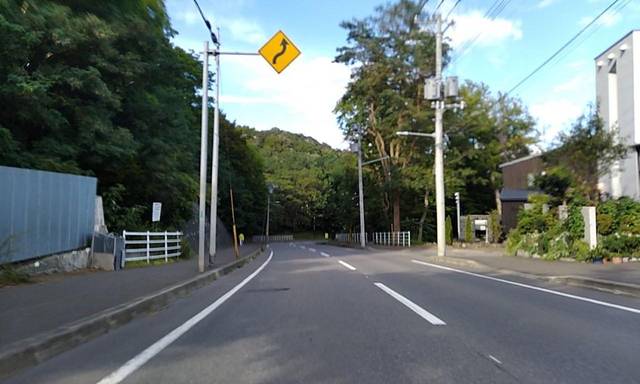
Region: Japan
Coordinates: 43.049, 141.294